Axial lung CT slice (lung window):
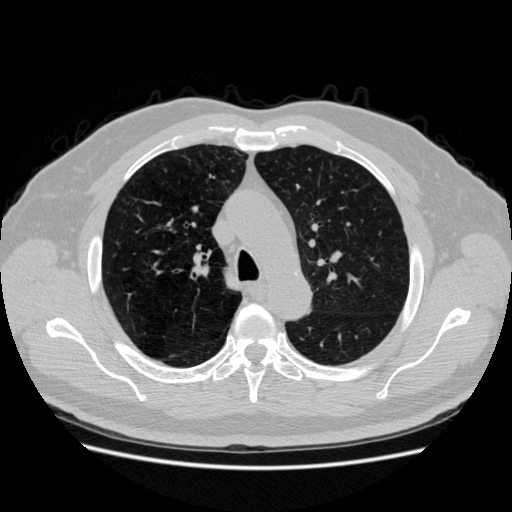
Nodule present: no